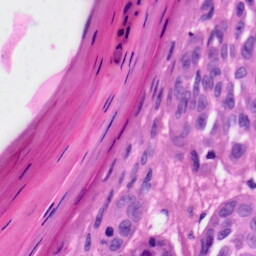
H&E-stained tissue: Skin